Question: I have a relative layout set to match_parent with a textView and button set to match_parent width and wrap_content height.
But in my emulator they don't fill the entire screen width, See in picture below they have white space around them.

Layout file:
'''
<RelativeLayout xmlns:android="http://schemas.android.com/apk/res/android"
xmlns:tools="http://schemas.android.com/tools" android:layout_width="match_parent"
android:layout_height="match_parent" android:paddingLeft="@dimen/activity_horizontal_margin"
android:paddingRight="@dimen/activity_horizontal_margin"
android:paddingTop="@dimen/activity_vertical_margin"
android:paddingBottom="@dimen/activity_vertical_margin" tools:context=".MainActivity">
<TextView
android:layout_width="match_parent"
android:layout_height="wrap_content"
android:text="New Text"
android:id="@+id/textView"
android:layout_alignParentLeft="true"
android:layout_alignParentStart="true"
android:layout_alignParentTop="true"
android:layout_alignParentRight="true"
android:layout_alignParentEnd="true"
android:layout_above="@+id/button"
android:background="#ff000000"
android:textColor="#ff12ff13" />
<Button
android:layout_width="match_parent"
android:layout_height="wrap_content"
android:text="New Button"
android:id="@+id/button"
android:layout_alignParentBottom="true"
android:layout_alignParentLeft="true"
android:layout_alignParentStart="true"
android:layout_alignParentRight="true"
android:layout_alignParentEnd="true" />
'''
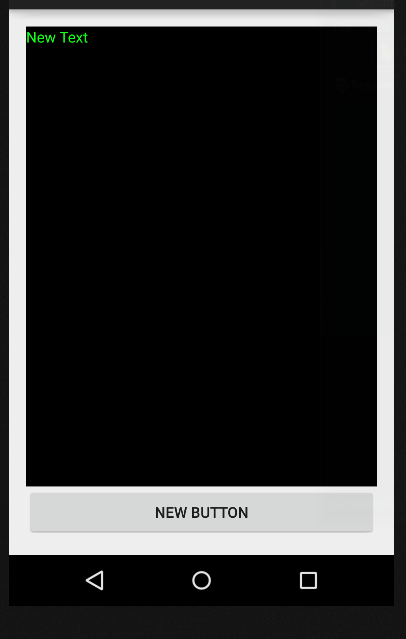
Answer: You have padding on root layout to fill the screen use this :
'''
<RelativeLayout xmlns:android="http://schemas.android.com/apk/res/android"
xmlns:tools="http://schemas.android.com/tools" android:layout_width="match_parent"
android:layout_height="match_parent"
tools:context=".MainActivity">
'''